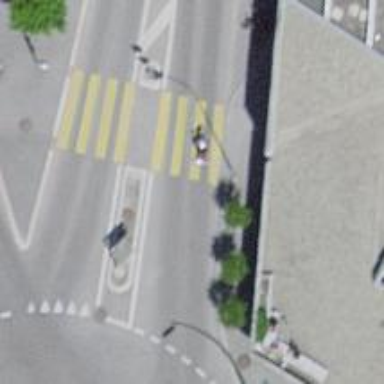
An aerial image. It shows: Zebra crossing with pedestrian island.